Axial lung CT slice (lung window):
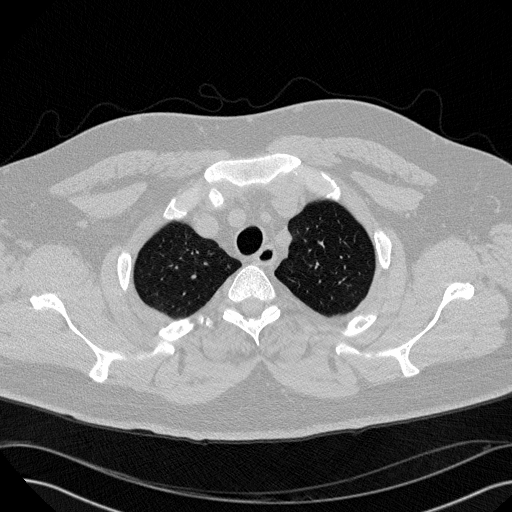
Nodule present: no